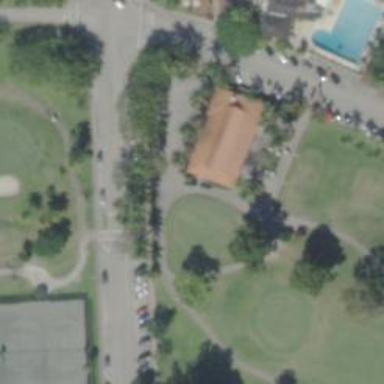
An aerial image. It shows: Golf tee.